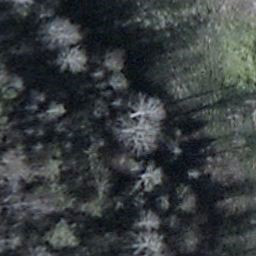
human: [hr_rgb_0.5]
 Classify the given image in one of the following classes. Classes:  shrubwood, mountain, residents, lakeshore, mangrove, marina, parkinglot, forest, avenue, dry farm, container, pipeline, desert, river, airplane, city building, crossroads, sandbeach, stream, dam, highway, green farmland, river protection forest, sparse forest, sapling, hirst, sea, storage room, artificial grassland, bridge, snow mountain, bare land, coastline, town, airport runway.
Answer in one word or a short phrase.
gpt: shrubwood